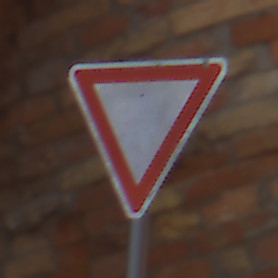
Verkehrszeichen: VorfahrtGewaehren
Umgebung: Outdoor, Urban
Tageszeit: MorningAfternoon
Wetter: Clear
Licht: Natural
Jahreszeit: NotSpecified
Kontrast: MediumContrast